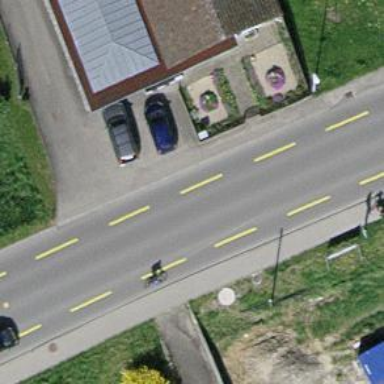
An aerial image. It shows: Tertiary road with asphalt surface and designated cycle lane.